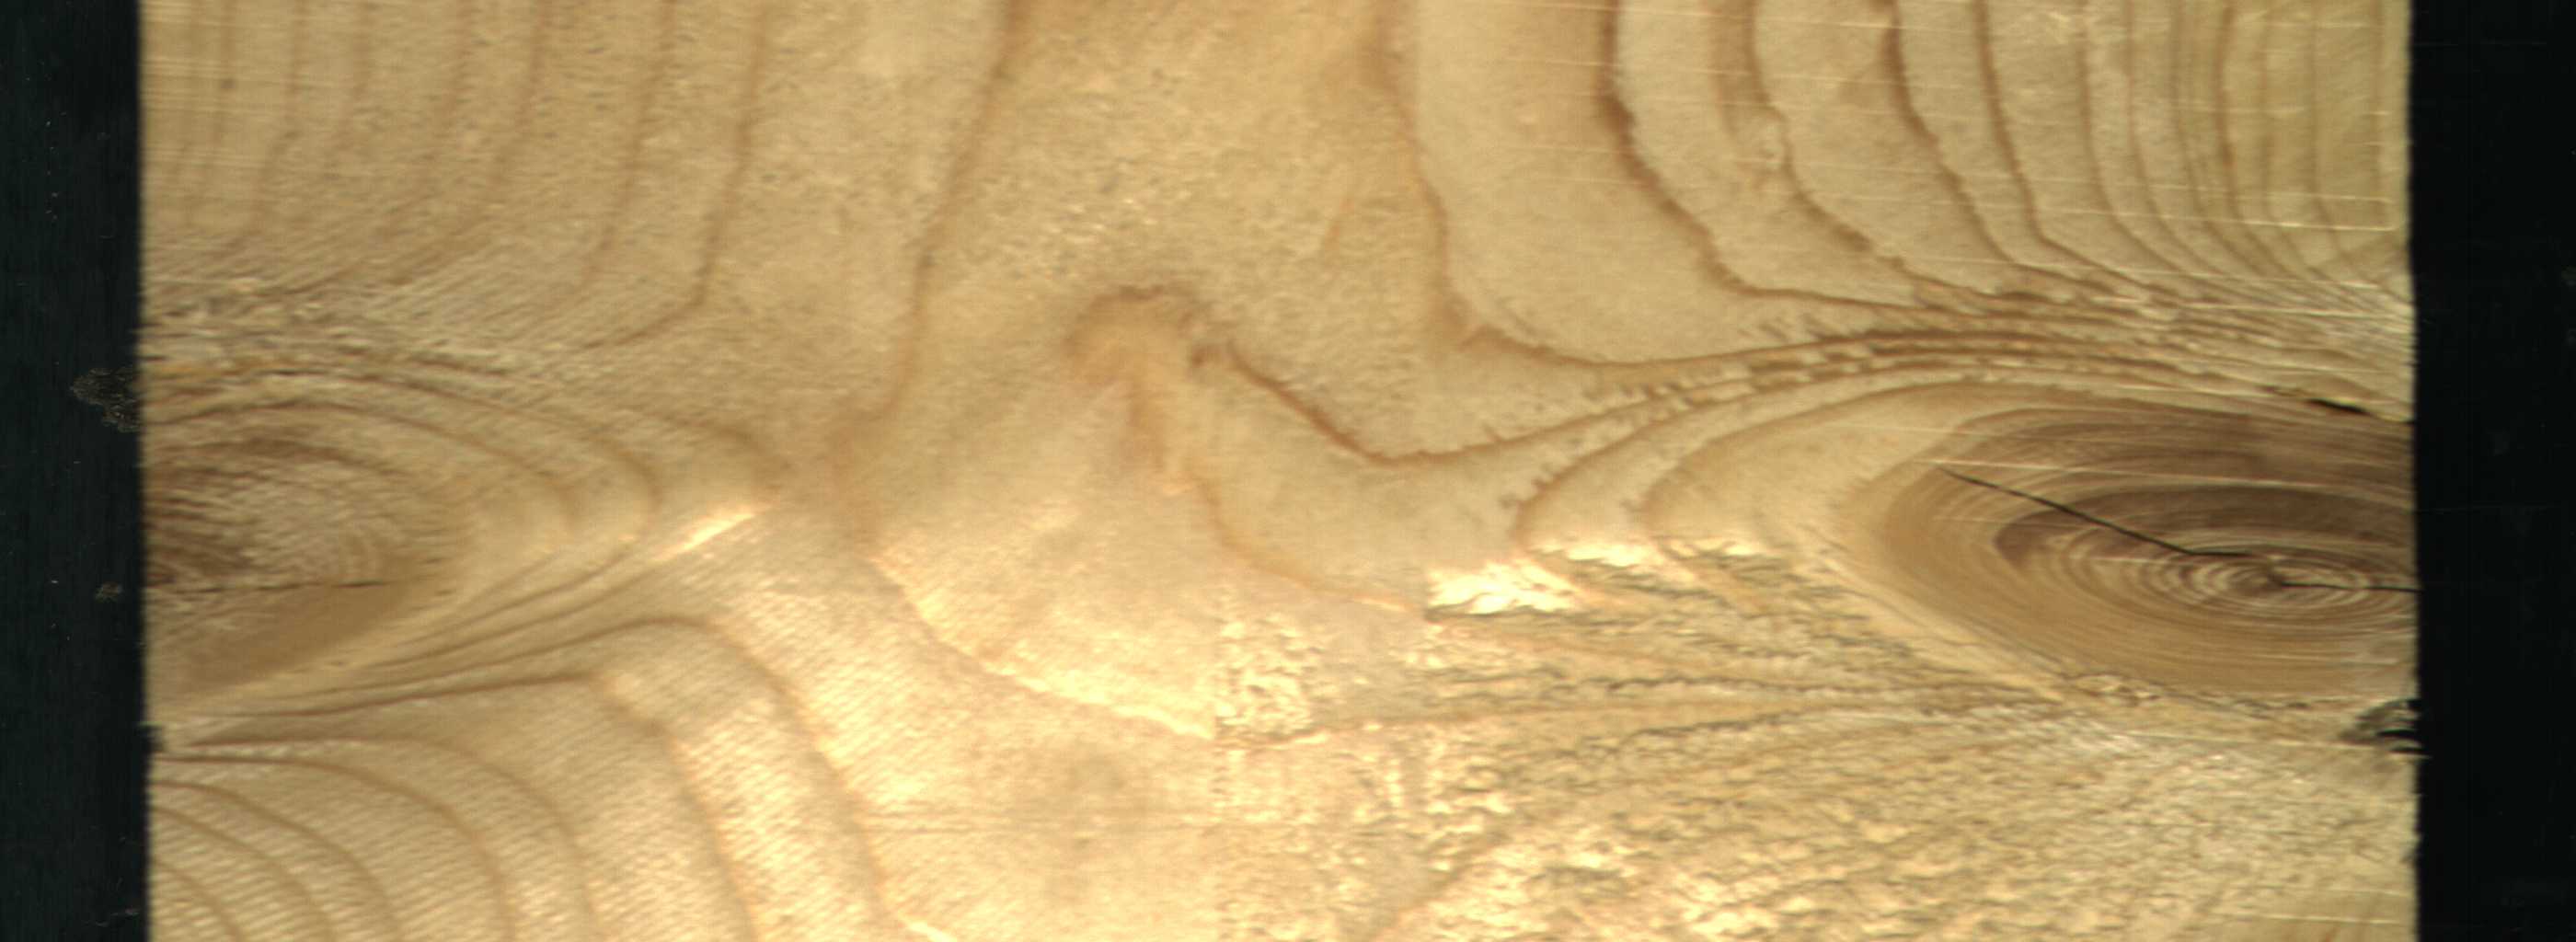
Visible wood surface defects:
knot_with_crack
Live_Knot